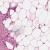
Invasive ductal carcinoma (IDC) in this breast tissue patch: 1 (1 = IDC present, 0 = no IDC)